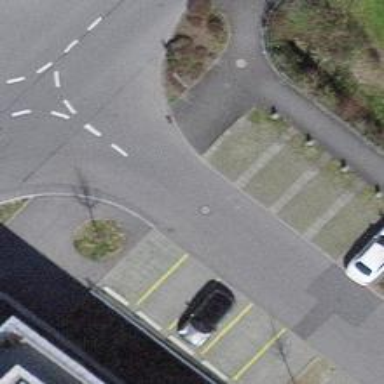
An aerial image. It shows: Kerb serving as barrier.